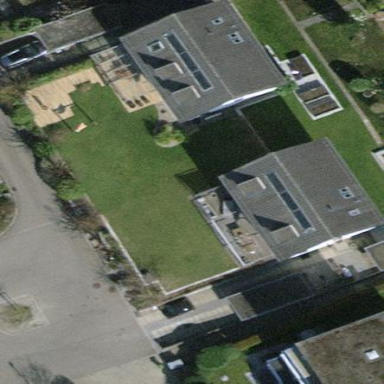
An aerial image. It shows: Detached building.